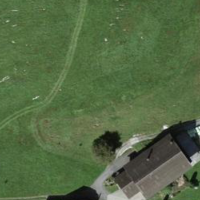
EUNIS habitat code: 24
Species observed at this site:
Matricaria discoidea